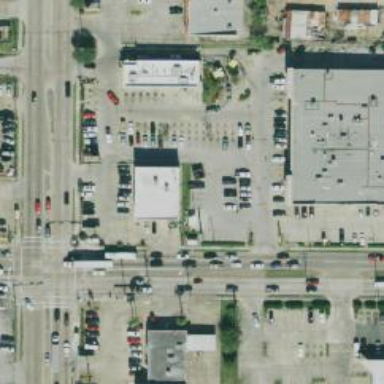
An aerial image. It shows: Parking space is available.